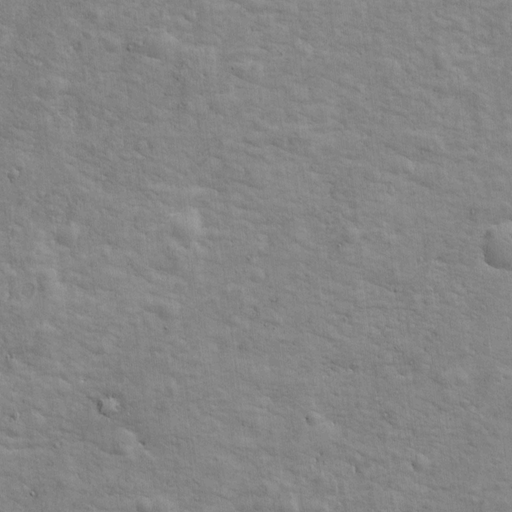
Classes present: Background